Question: I have a div that has the attribute 'contenteditable="true"' it works, but chrome (Ubuntu 14.04) places the cursor outside of the div as seen in this image:

Why is it doing that? I am using this html (with smarty):
'''
<div class="col-sm-6">
<div class="form-control" contenteditable="true" id="tags">
<div contenteditable="false" class="tag">one <a href="" class="glyphicon glyphicon-remove"></a></div>
<div contenteditable="false" class="tag">two <a href="" class="glyphicon glyphicon-remove"></a></div>
</div>
</div>
'''
I am using this for the css:
'''
.tag{
background-color: #01b6ef;
color: #012935;
display: inline-block;
padding: 1px 5px;
margin-right: 3px;
}
.tag a{
color: #ffffff;
margin-left: 5px;
font-size: 12px;
}
.tag a:hover{
color: #ffffff;
}
'''
Is this a chrome bug, or is this something I can fix, and how?
<URL>
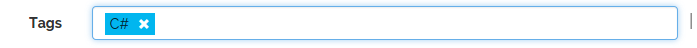
Answer: I was able to solve the issue by adding an 'input-group' to the form control, like so:
'''
<div class="col-sm-6">
<div class="form-control" contenteditable="true" id="tags">
<div class="input-group">
<div contenteditable="false" class="tag">one <a href="" class="glyphicon glyphicon-remove"></a></div>
<div contenteditable="false" class="tag">two <a href="" class="glyphicon glyphicon-remove"></a></div>
</div>
</div>
</div>
'''
You can see the fiddle here: <URL>